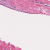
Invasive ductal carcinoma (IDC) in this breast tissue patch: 0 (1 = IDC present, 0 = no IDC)